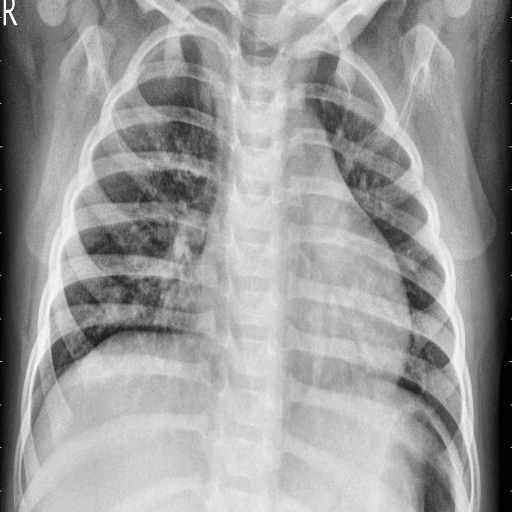
Finding: PNEUMONIA